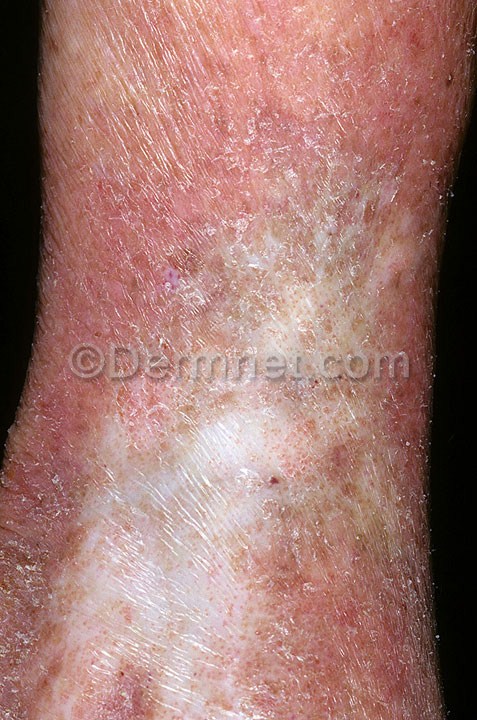
Disease: Eczema Photos